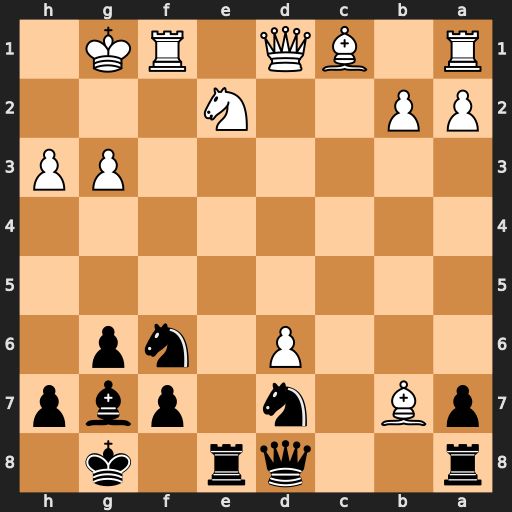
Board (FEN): r2qr1k1/pB1n1pbp/3P1np1/8/8/6PP/PP2N3/R1BQ1RK1
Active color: b
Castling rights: -
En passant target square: -
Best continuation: Qb6+ Qd4 Qxb7